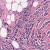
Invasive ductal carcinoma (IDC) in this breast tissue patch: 1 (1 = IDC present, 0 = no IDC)